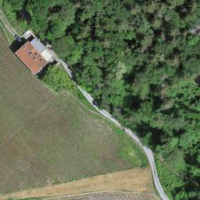
EUNIS habitat code: 40
Species observed at this site:
Hippocrepis emerus